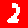
Digit: 2